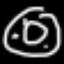
Label: donut